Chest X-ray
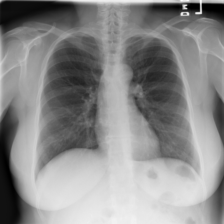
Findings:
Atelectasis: negative
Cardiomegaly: negative
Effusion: negative
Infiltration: positive
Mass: negative
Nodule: negative
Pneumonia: negative
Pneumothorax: negative
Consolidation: negative
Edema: negative
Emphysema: negative
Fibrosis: negative
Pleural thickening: negative
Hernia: negative